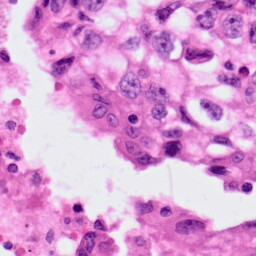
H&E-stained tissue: Lung